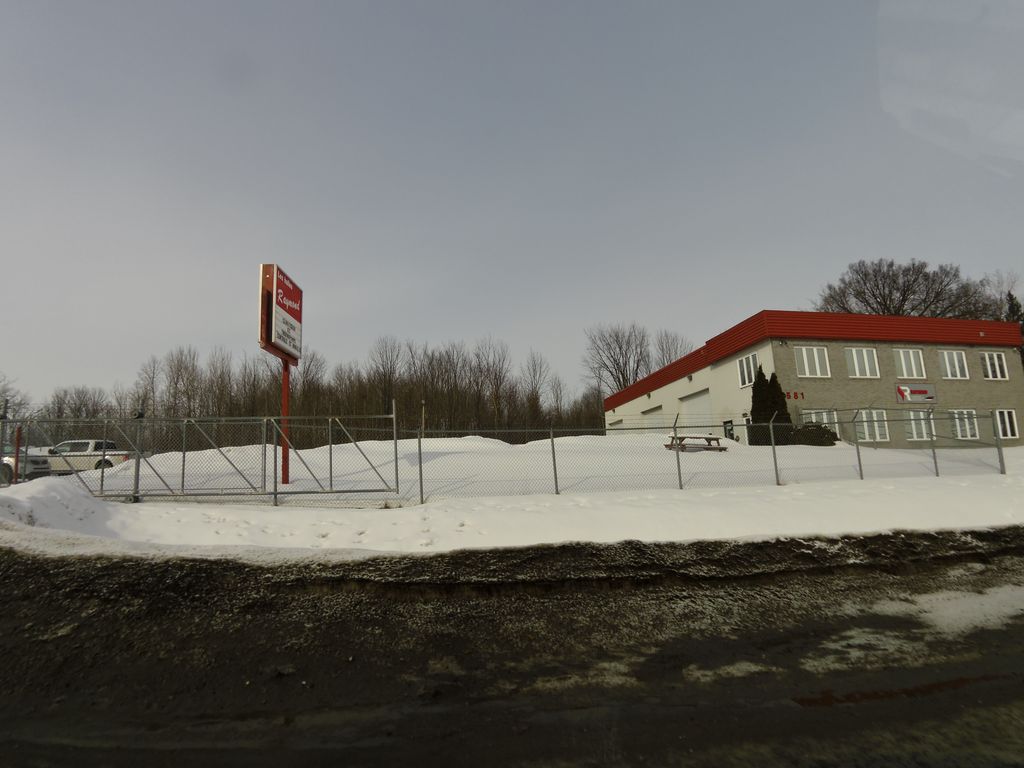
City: ottawa-gatineau